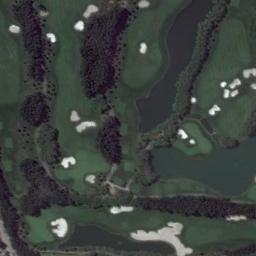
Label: golf_course